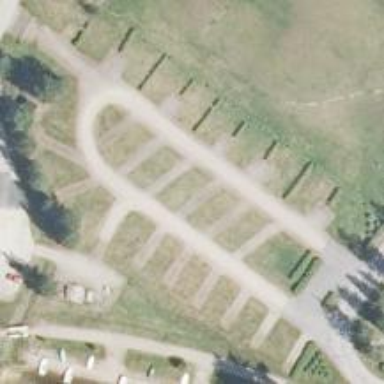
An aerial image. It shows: Caravan site for tourism.